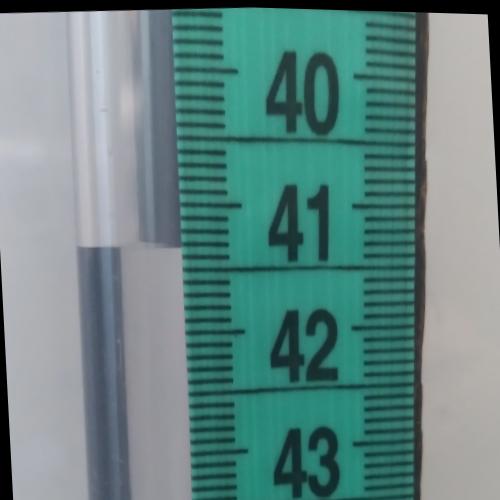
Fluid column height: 41.3 cm